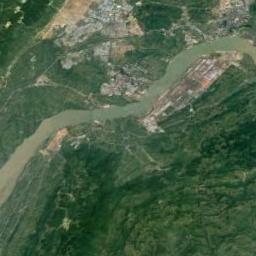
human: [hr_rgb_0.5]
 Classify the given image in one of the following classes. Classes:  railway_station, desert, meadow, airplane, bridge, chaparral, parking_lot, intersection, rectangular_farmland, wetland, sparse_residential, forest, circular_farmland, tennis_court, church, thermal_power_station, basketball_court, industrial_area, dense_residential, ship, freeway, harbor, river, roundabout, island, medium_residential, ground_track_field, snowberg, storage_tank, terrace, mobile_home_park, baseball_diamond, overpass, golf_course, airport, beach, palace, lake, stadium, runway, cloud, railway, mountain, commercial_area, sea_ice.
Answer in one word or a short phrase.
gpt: river